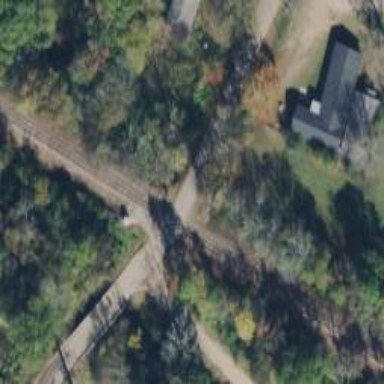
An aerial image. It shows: Level crossing along the railway.